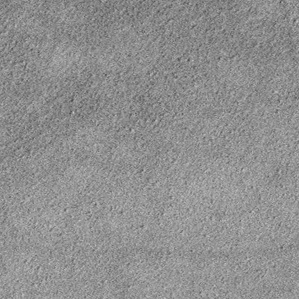
Label: frost